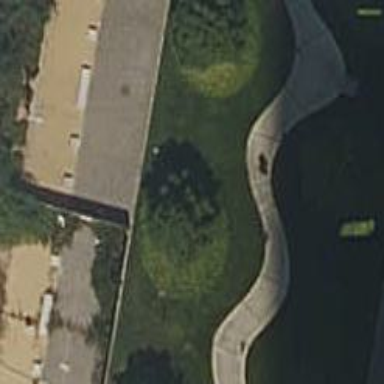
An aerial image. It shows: Semi-evergreen tree with broadleaved leaves.